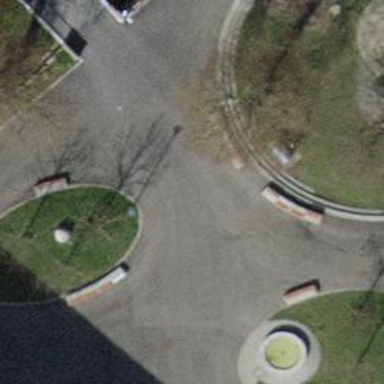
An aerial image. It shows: Concrete bench.